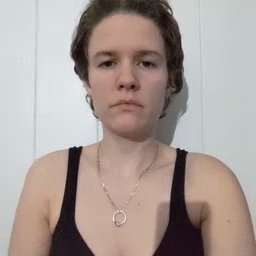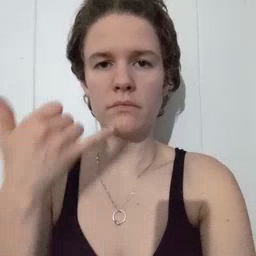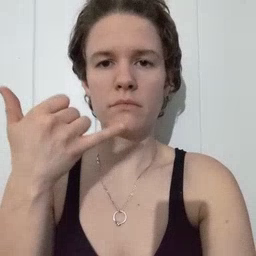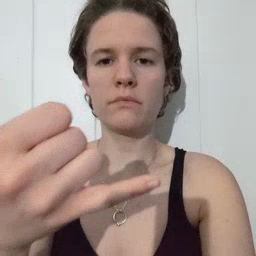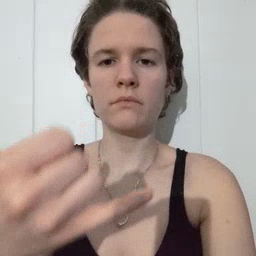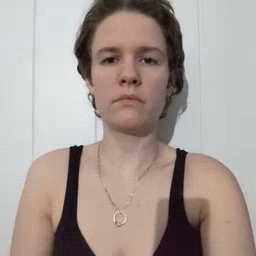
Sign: callonphone